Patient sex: M
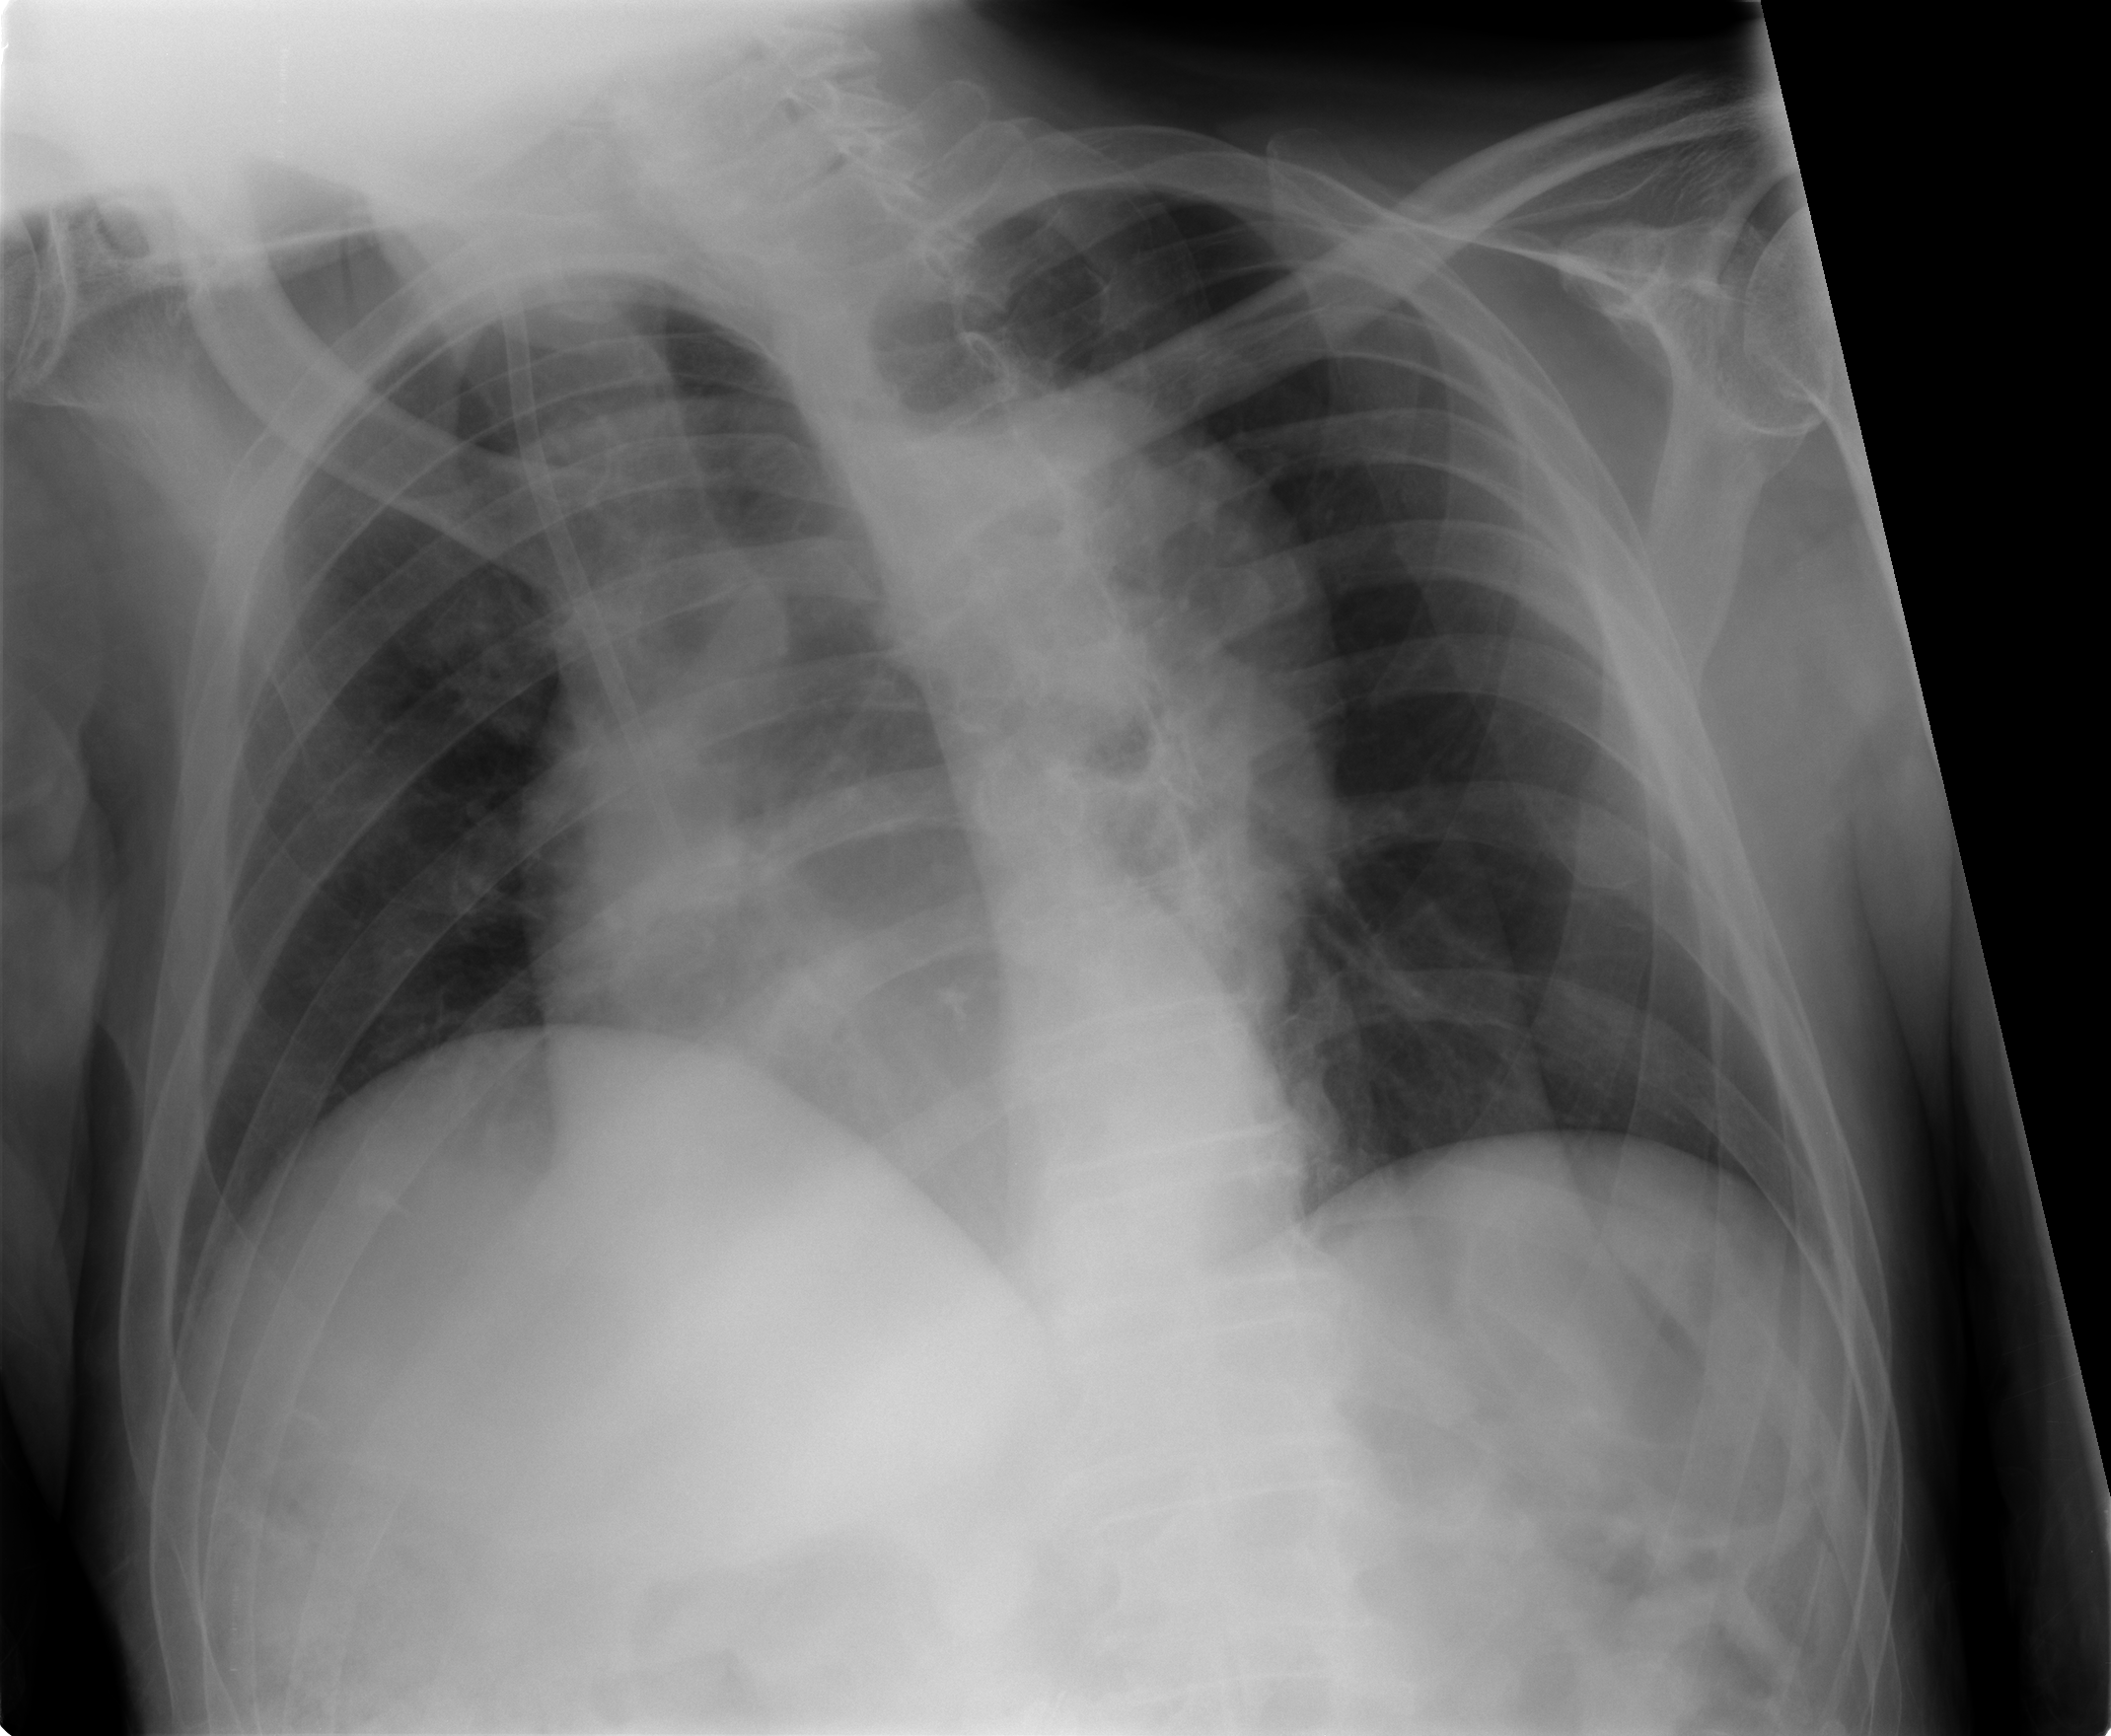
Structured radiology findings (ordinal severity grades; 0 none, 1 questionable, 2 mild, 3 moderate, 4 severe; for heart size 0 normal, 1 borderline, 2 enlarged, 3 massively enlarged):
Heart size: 0
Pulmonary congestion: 0
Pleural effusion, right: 0
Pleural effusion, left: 0
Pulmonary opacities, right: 0
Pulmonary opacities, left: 0
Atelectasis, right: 2
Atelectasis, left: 0